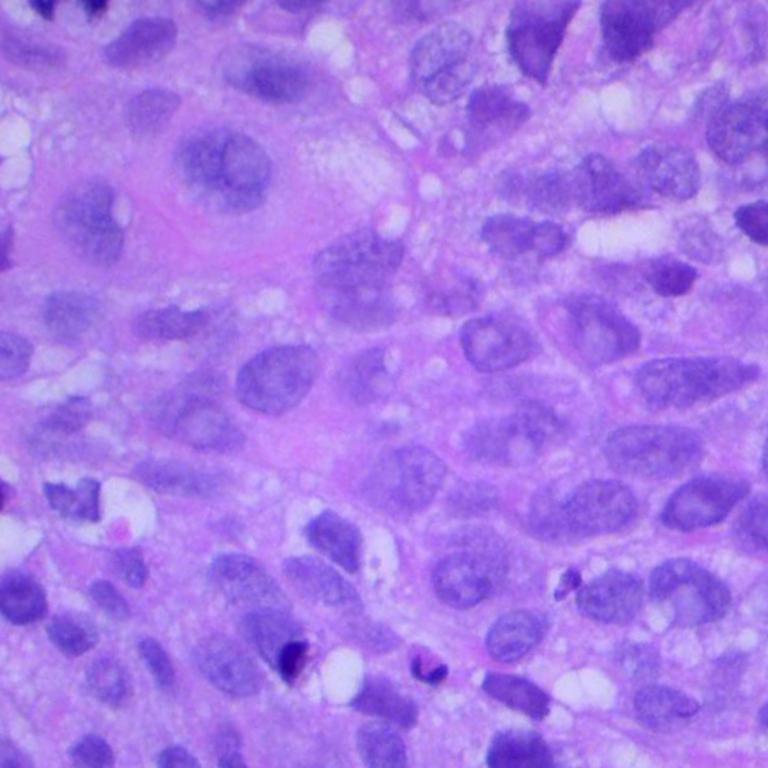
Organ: lung
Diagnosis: squamous carcinomas